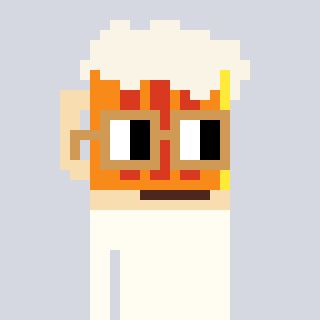
a pixel art character with square brown glasses, a beer-shaped head and a gunk-colored body on a cool background